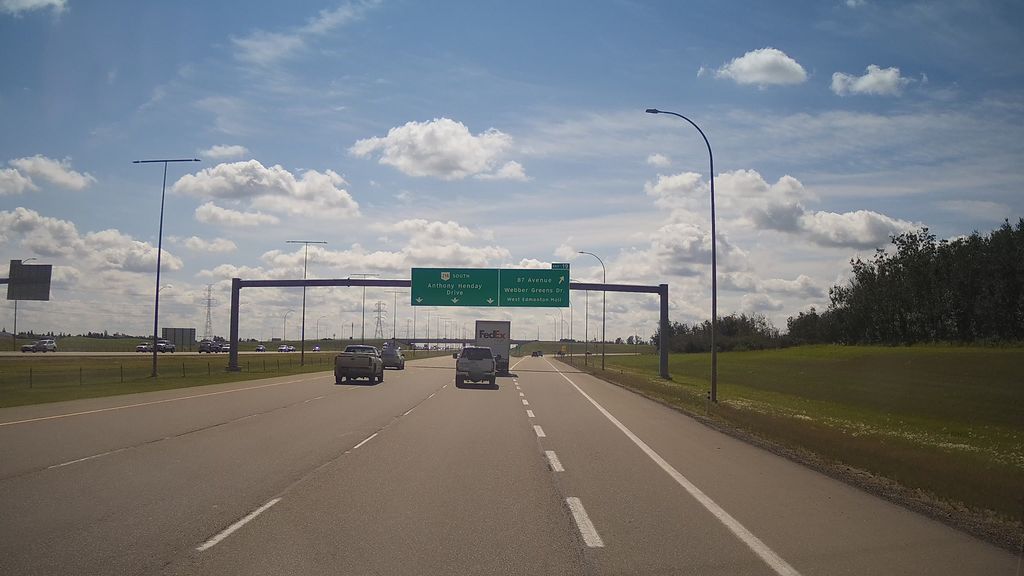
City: edmonton